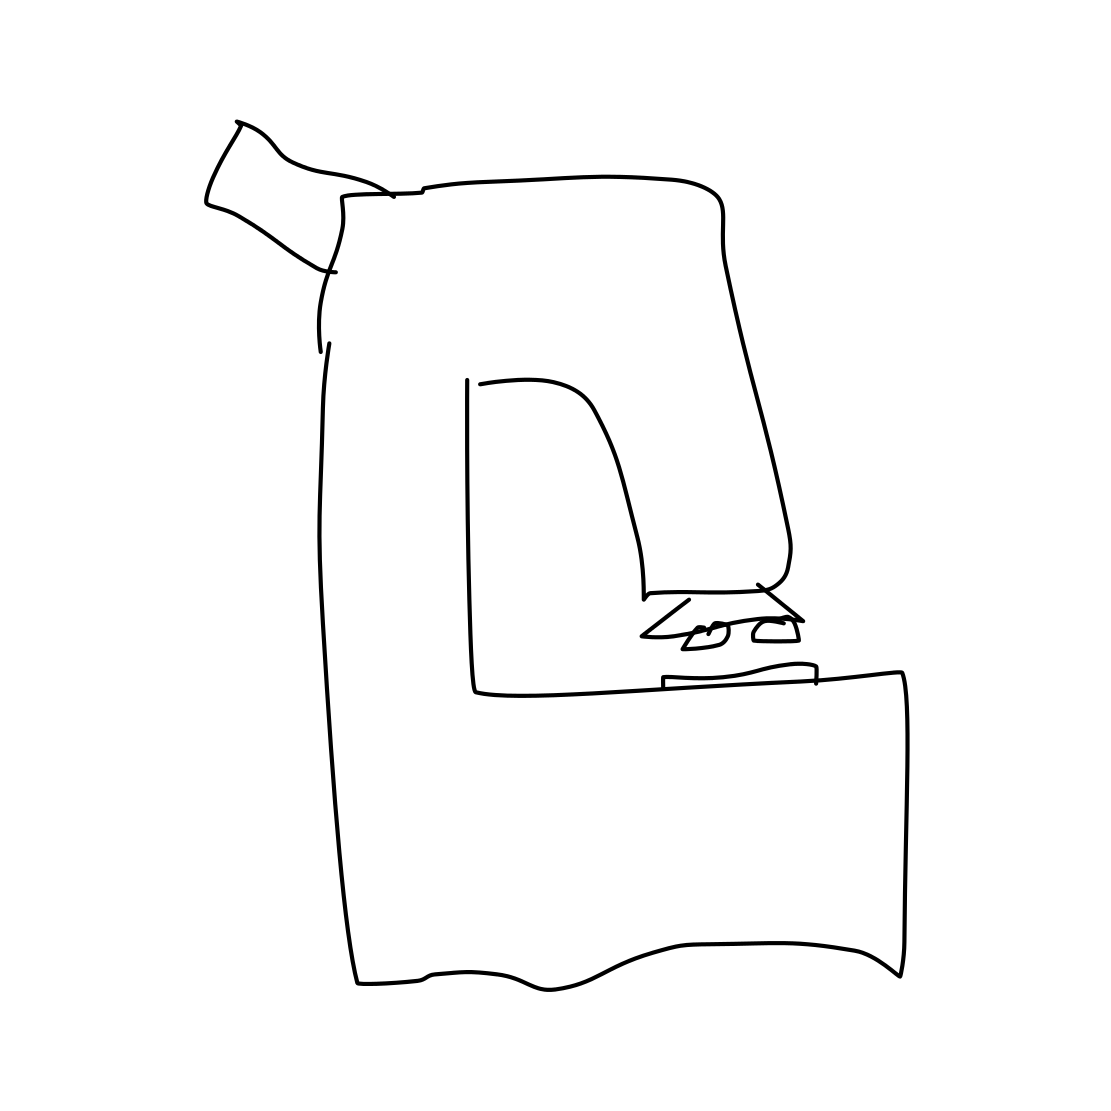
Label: microscope